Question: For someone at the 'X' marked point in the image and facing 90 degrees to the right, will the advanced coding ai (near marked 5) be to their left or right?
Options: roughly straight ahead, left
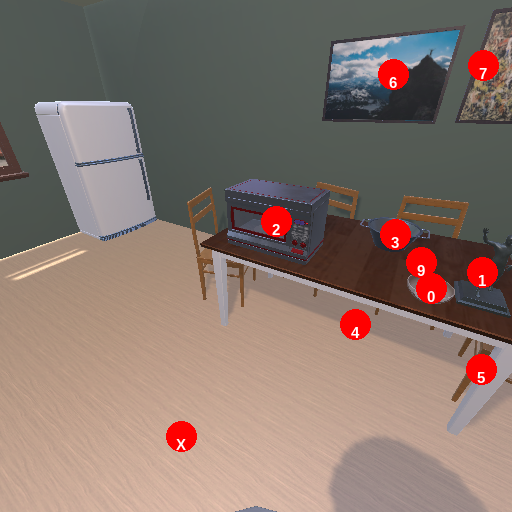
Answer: roughly straight ahead